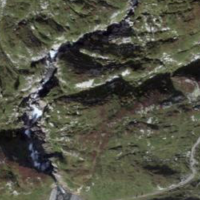
EUNIS habitat code: 23
Species observed at this site:
Dryas octopetala